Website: home-depot
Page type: review-order
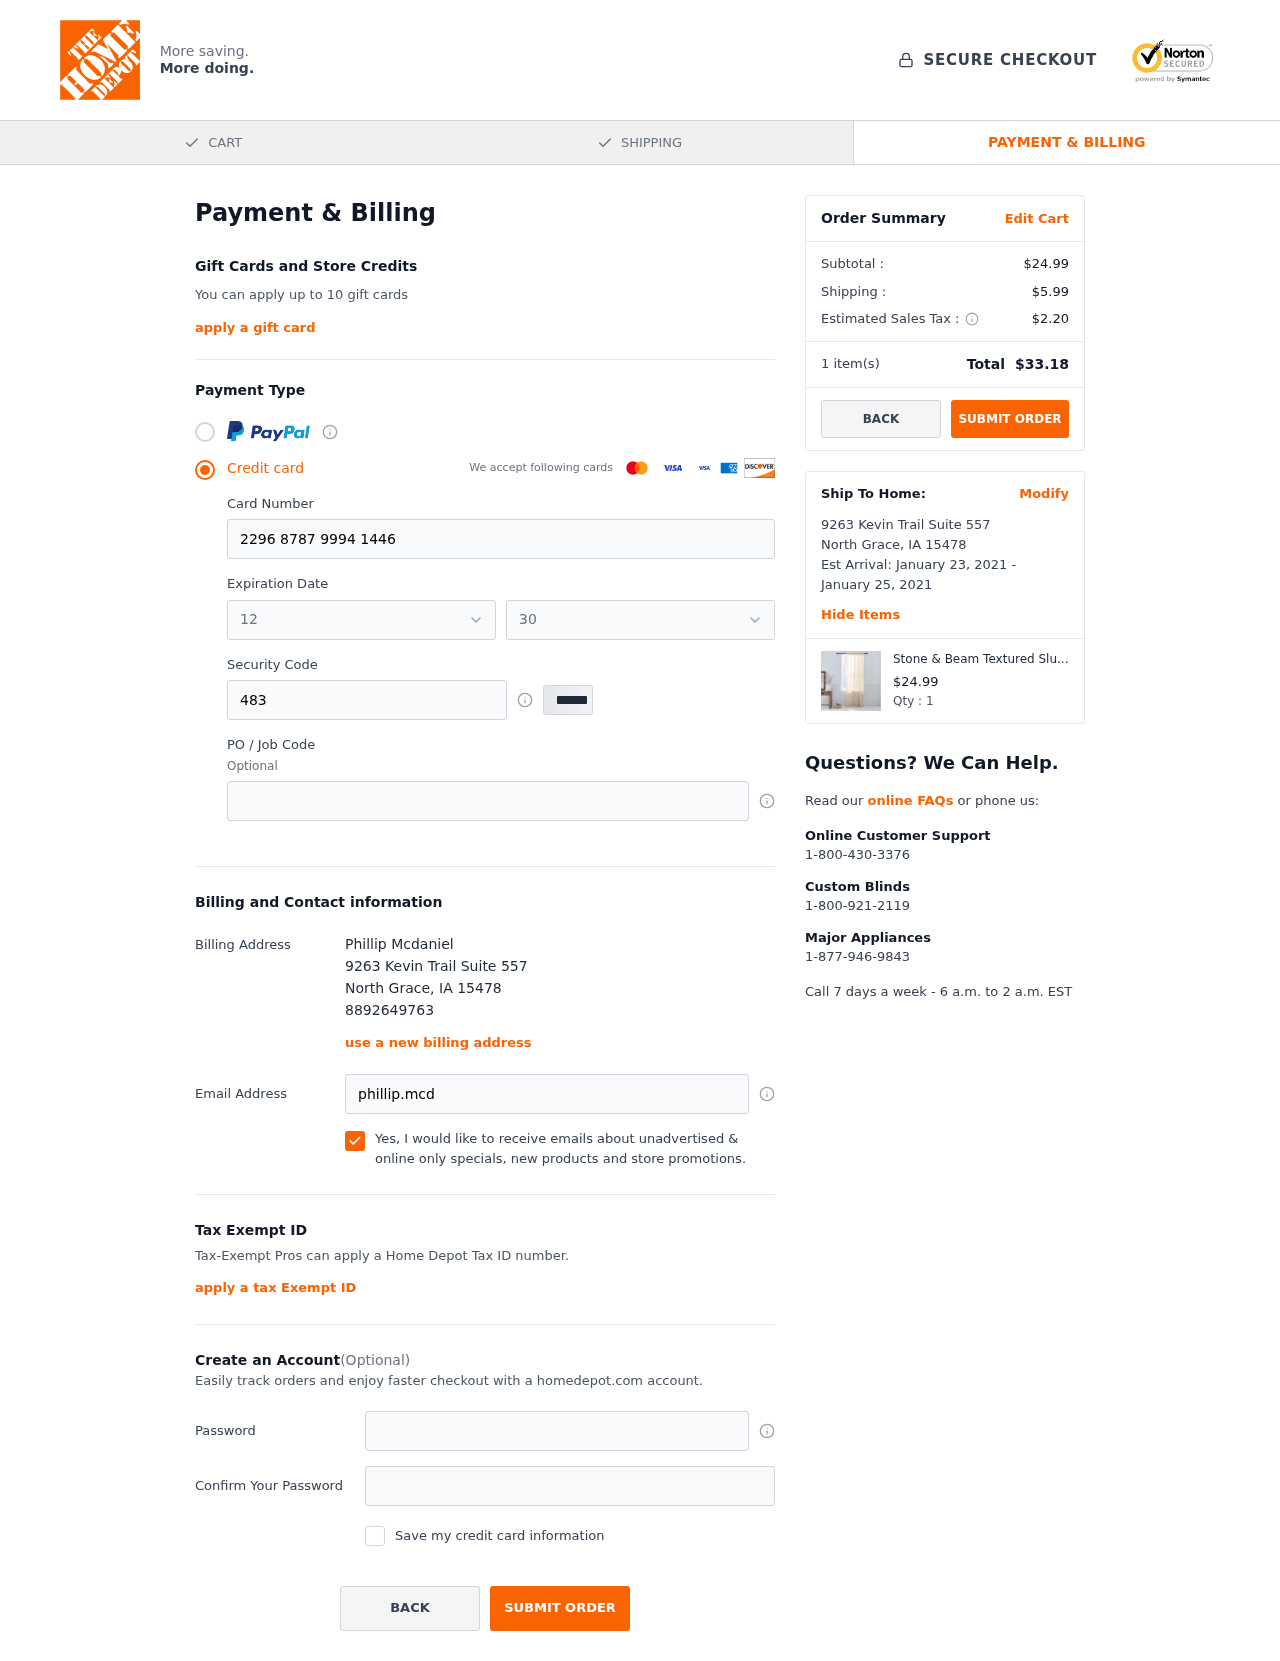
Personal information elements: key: PII_CARD_EXPIRY_MONTH
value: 12
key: PII_CARD_EXPIRY_YEAR
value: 30
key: PII_CITY
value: North Grace
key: PII_FULLNAME
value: Phillip Mcdaniel
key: PII_PHONE
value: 8892649763
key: PII_POSTCODE
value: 15478
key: PII_STATE_ABBR
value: IA
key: PII_STREET
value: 9263 Kevin Trail Suite 557
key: PII_CARD_NUMBER
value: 2296 8787 9994 1446
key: PII_CARD_CVV
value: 483
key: PII_EMAIL
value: phillip.mcdaniel@yahoo.com
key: PII_STREET2
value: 9263 Kevin Trail Suite 557
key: PII_POSTCODE2
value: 15478
Product elements: key: PRODUCT1_NAME
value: Stone & Beam Textured Slub Cotton Curtain Panel
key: PRODUCT1_PRICE
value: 24.99
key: PRODUCT1_QUANTITY
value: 1
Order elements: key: ORDER_SUBTOTAL
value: $24.99
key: ORDER_SHIPPING_COST
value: $5.99
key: ORDER_TAX
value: $2.20
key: ORDER_NUM_ITEMS
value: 1
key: ORDER_TOTAL
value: $33.18
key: ORDER_SHIPPING_DATE
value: January 23, 2021
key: ORDER_DELIVERY_DATE
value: January 25, 2021